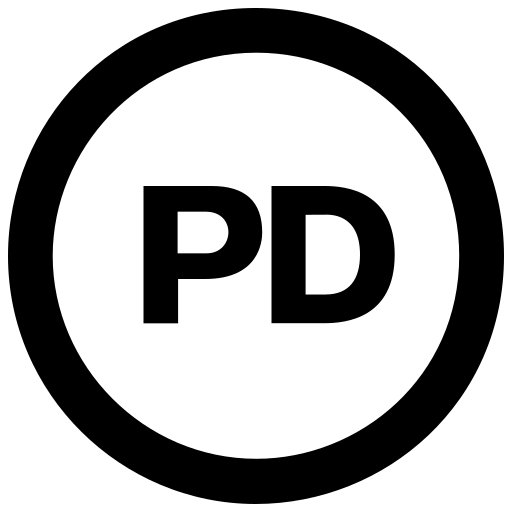
Tags: icon, FontAwesome, fa-icon, brand, creative, commons, pd, alt